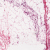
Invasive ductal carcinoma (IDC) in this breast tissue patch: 0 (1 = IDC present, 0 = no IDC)